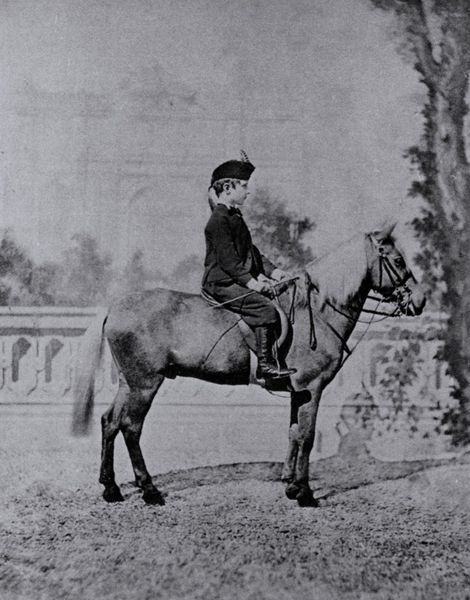
Titel: Der kaiserliche Prinz
Künstler: J. Delton
Institution: Privatsammlung
Schlagwörter: baum, berg, blätter, dunkel, himmel, mann, schatten, weiß, bäume, komposition, landschaft, frankreich, grau, hell, hintergrund, hut, licht, mitte, ohr, profil, rücken, schwarz, terasse, gras, park, rasen, weg, wiese, zaun, anzug, hose, kappe, mütze, wand, stehen, stein, bildnis, portrait, porträt, erde, weide, brüstung, sonne, boden, reich, adel, kind, england, wald, pferd, pony, reiter, garten, beine, huf, hufe, mähne, reiten, ritt, sattel, schweif, steigbügel, zaumzeug, zügel, kopfbedeckung, sommer, bogen, sachlich, mauer, platz, streng, aufrecht, seitenansicht, geländer, junge, tor, foto, fotografie, photographie, vier, knabe, torbogen, balustrade, bub, geschirr, schwarz weiss, uniform, chapeau, peitsche, stand, stiefel, hufen, photo, portal, jüngling, verschwommen, efeu, ponny, prinz, bürgerlich, halfter, zaum, zentrum, ballustrade, adelig, ombre, sohn, cheval, enfant, distanz, mittig, gerte, reitpeitsche, garcon, cavalier, jardin, profile, reter, komponiert, kompositorisch, stillstehen, abre, okhr, junge auf pferd, dehors, iknabe, de profil, junge auf pony, vor dem thriumphbogen